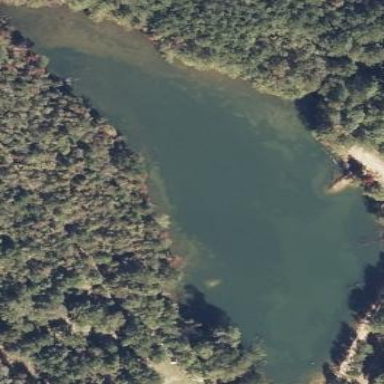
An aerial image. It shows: Pond surrounded by natural water.